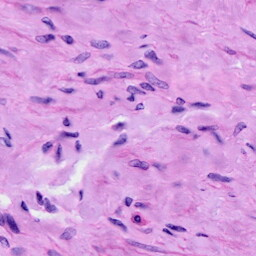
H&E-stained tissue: Cervix